Field crop: maize
Growth stage: 2
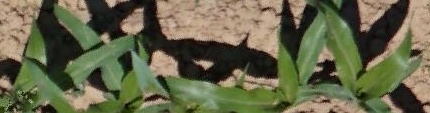
Species: maize